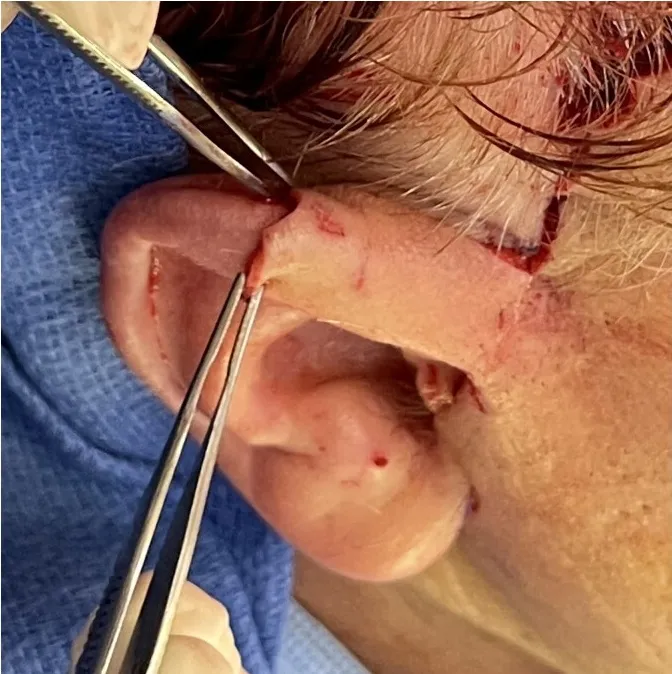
A very similar flap in a different patient (obtained with consent) in which in the inferior portion is rotated backwards toward the upper helix and inset on top of the posterior potion of the existing mid-helix to supplement the eminence of the triangular fossa, and the superior portion is then released and inset on the anterior portion of the helix.
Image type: medical_photograph (other_medical_photograph)